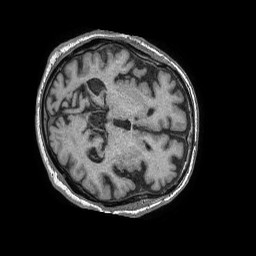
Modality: T1w
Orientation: axial
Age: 79
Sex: male
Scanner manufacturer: philips
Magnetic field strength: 1.5 T
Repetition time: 0.007805 s
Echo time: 0.00362 s